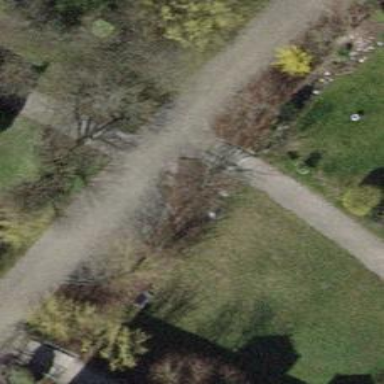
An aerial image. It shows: Footway surfaced with paving stones.